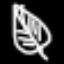
Label: leaf